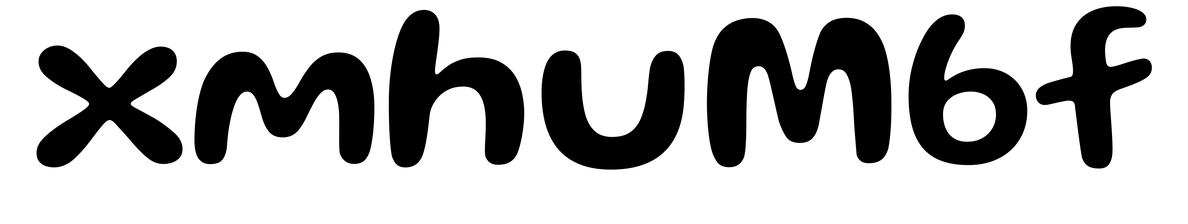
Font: Gluten_Medium